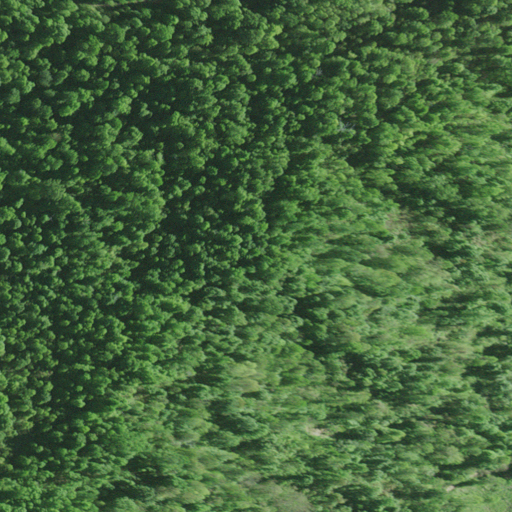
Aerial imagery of gap in Kentucky named Fighting Gap containing deciduous forest, shrub, open development, and low intensity development